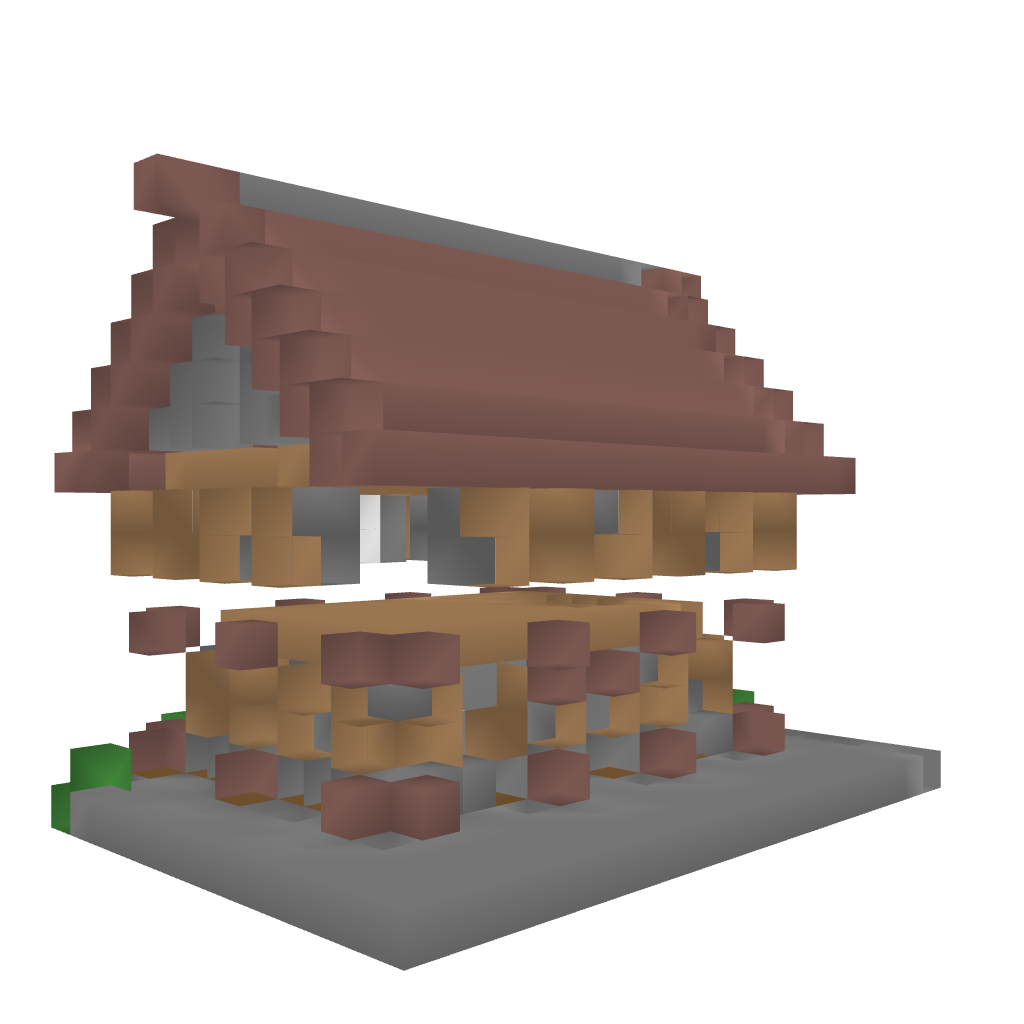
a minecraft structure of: Medieval House Small bad low quality